Aerial crown-view tile of a tropical tree (Barro Colorado Island, Panama), acquired 20241014:
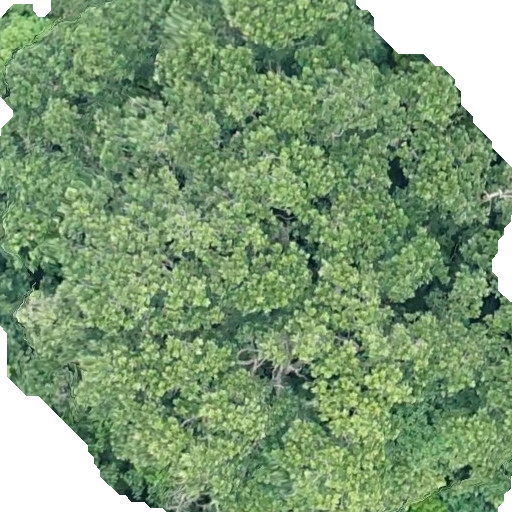
Species: Anacardium occidentale
GBIF accepted scientific name: Anacardium occidentale
Crown area: 420.224 m²